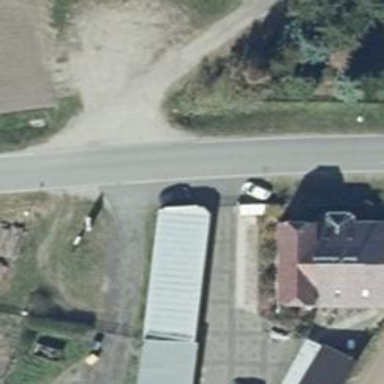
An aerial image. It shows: Shop offering car repair services.